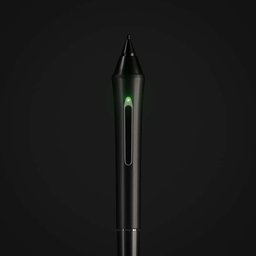
Label: electronics